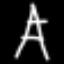
Label: The Eiffel Tower